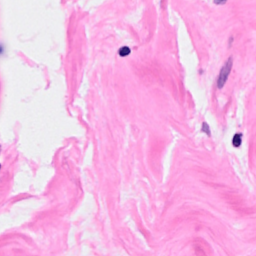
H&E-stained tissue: Breast